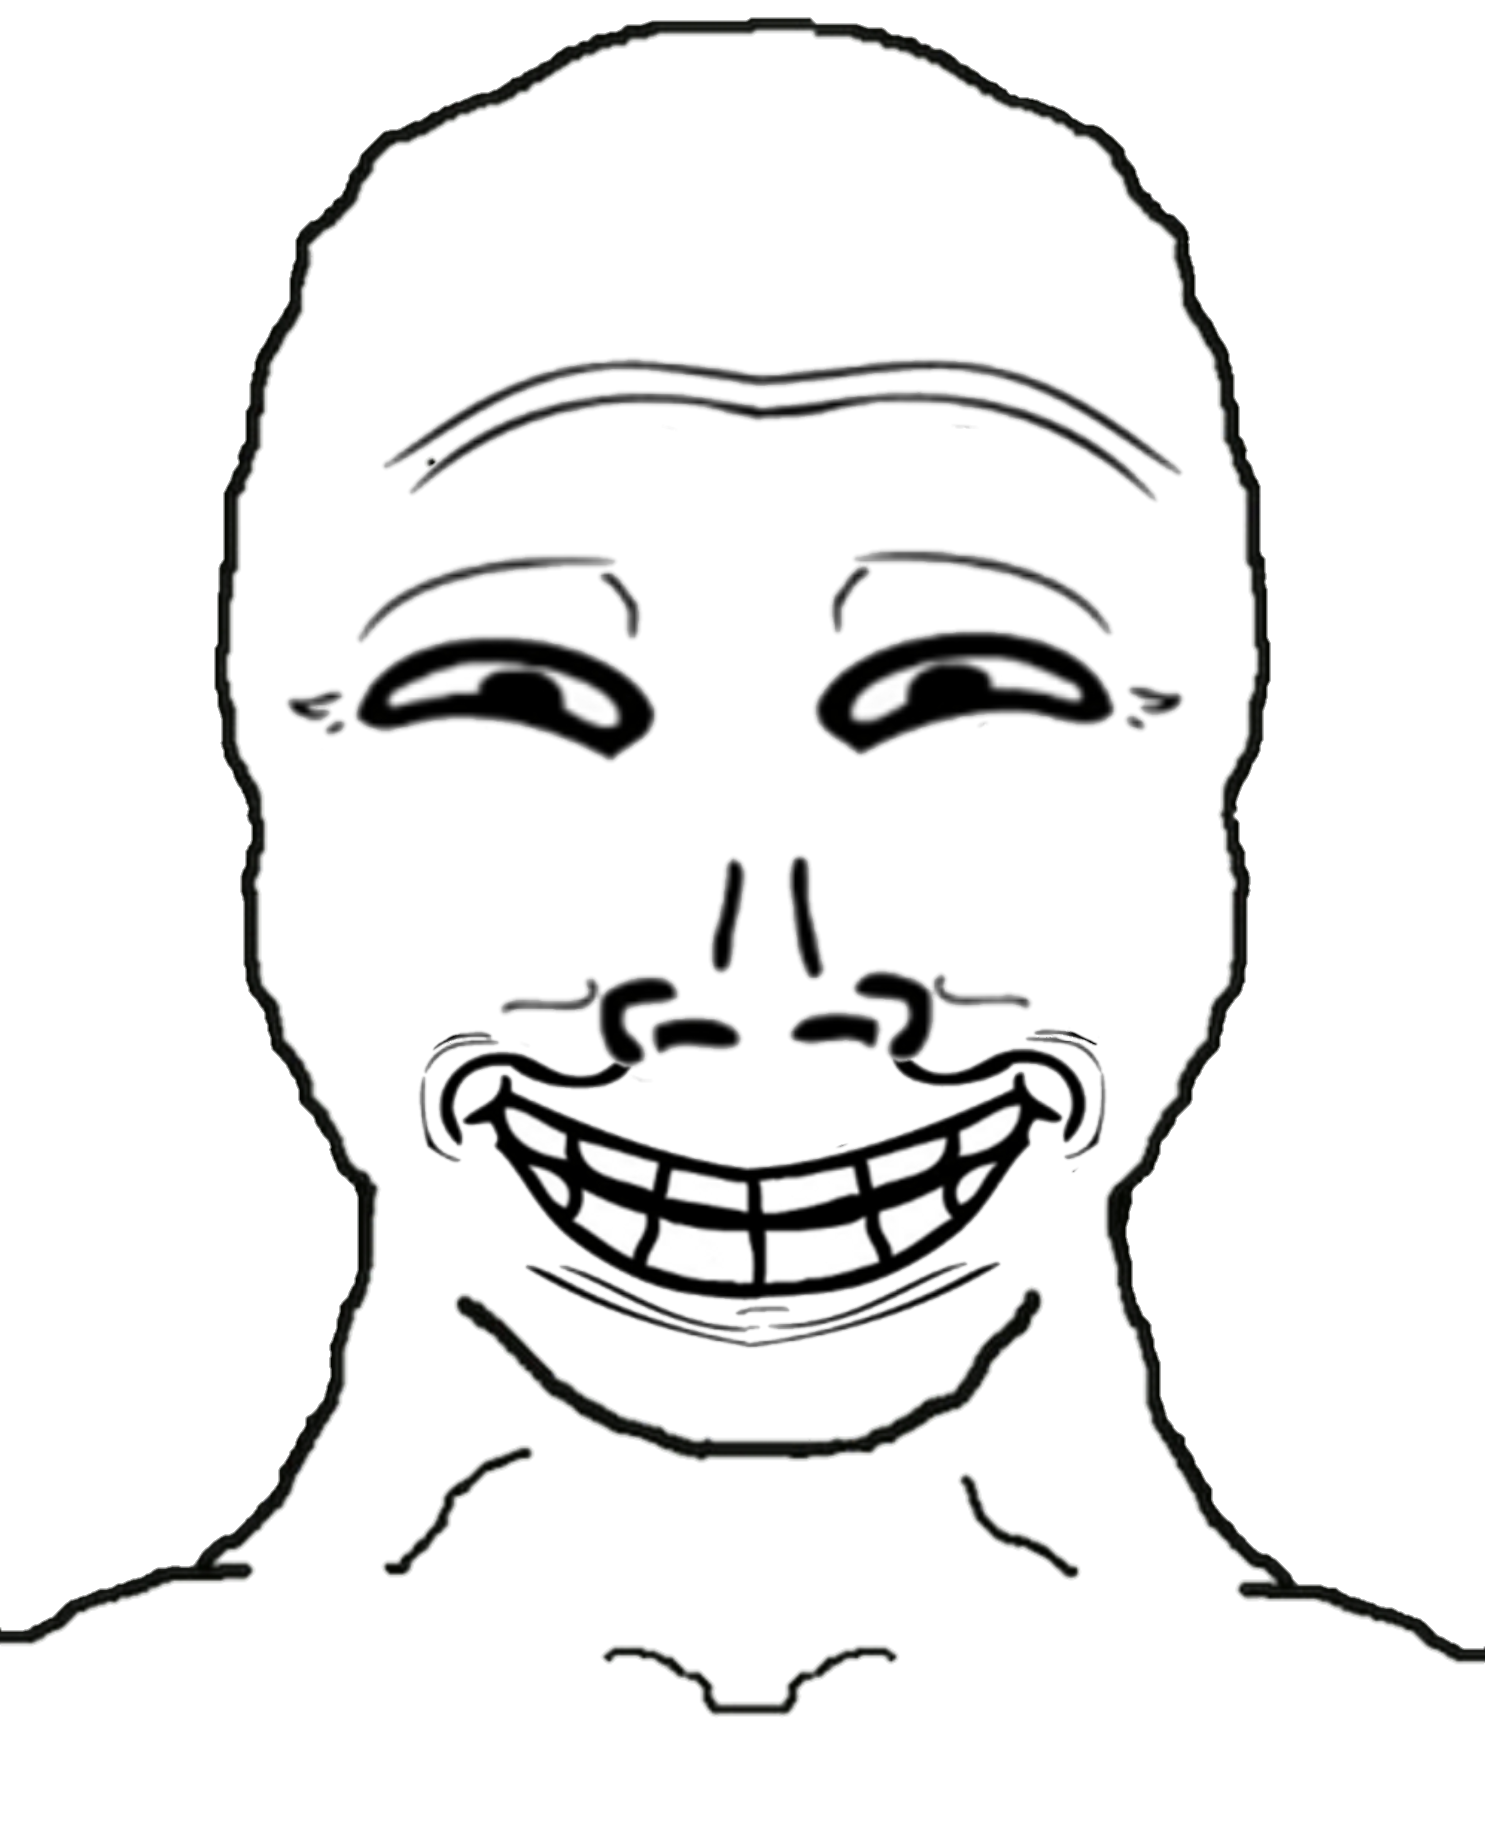
Label: 5_Bloomer